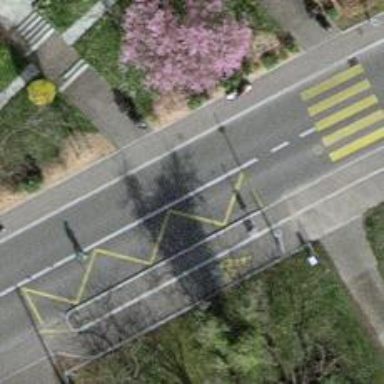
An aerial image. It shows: Bus stop with designated public transport stop position.